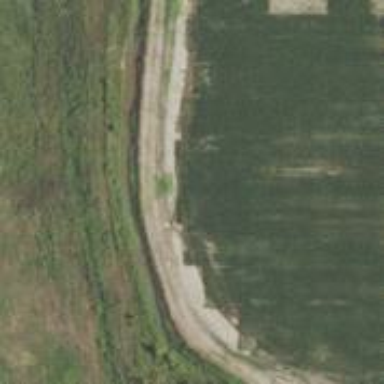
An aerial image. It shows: Track road with grade3 tracktype.